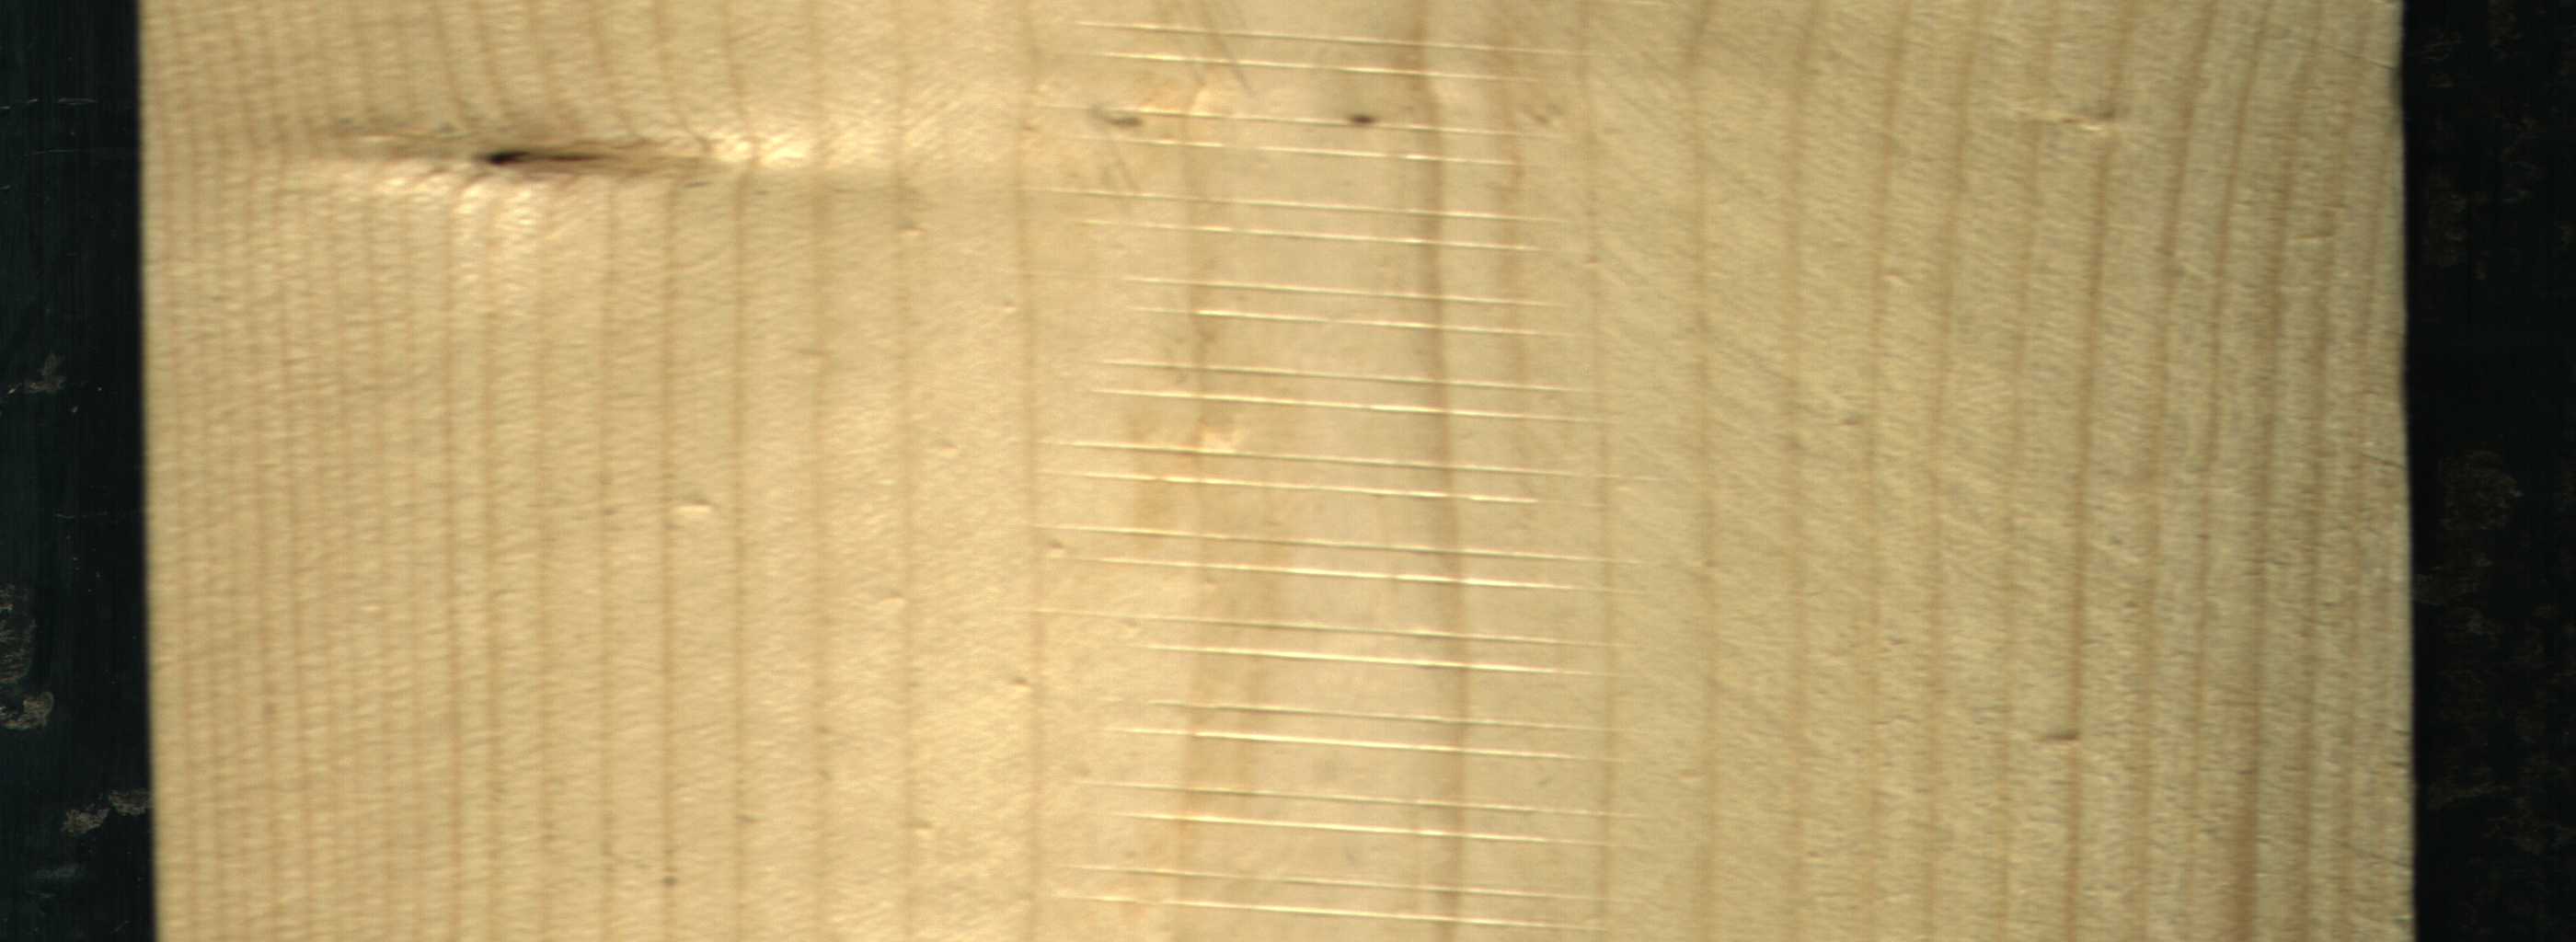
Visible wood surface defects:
Live_Knot